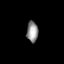
Tissue: lung
Cell type: Epithelial cells
Senescence score: 0.6975
Nuclear area (px): 235
Mean DAPI intensity: 143.021